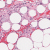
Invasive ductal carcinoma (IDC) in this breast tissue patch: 0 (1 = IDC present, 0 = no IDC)